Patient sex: F
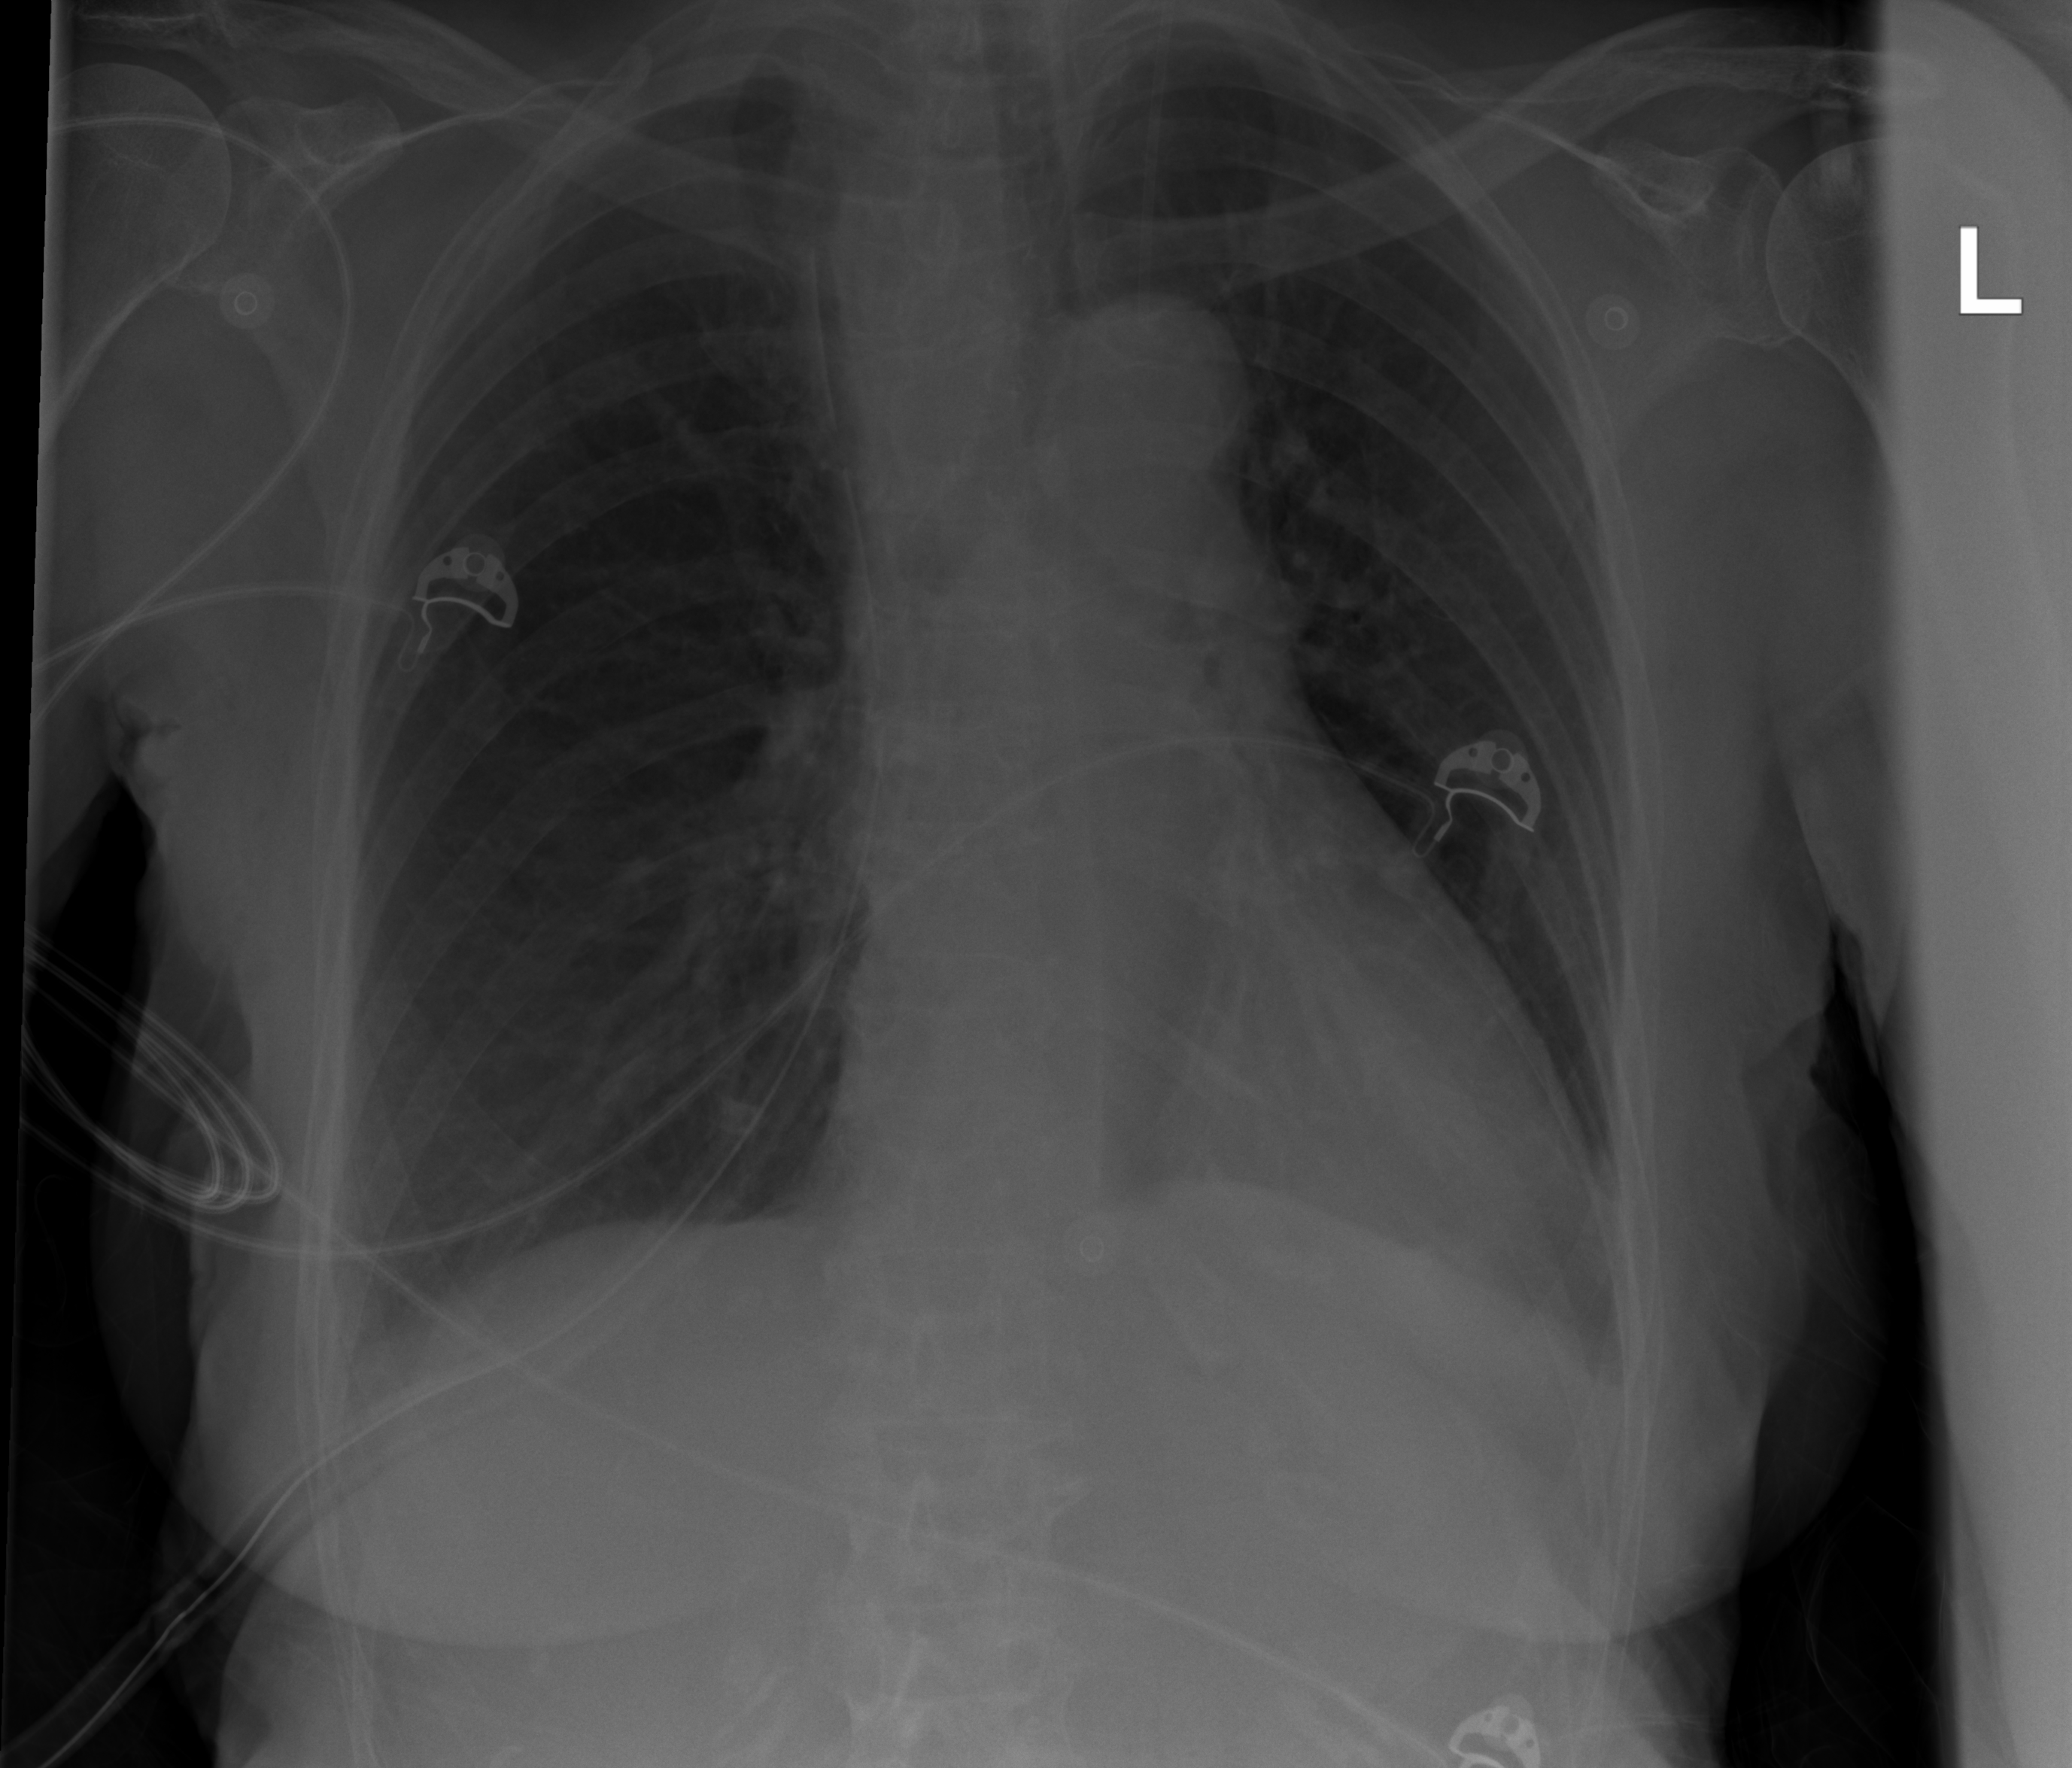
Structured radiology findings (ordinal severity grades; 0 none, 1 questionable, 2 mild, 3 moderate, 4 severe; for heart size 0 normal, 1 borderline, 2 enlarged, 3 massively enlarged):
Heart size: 2
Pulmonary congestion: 0
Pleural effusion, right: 2
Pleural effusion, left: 2
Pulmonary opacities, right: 0
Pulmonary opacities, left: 0
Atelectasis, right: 0
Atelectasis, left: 0